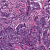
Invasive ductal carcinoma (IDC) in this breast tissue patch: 1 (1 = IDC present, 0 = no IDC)